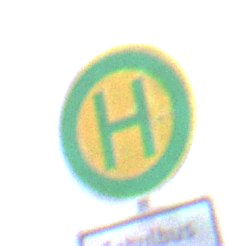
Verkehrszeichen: Haltestelle
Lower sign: ZeitangabenMitBeschraenkungAufWochentage5
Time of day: Midday
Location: Outdoor (Nature)
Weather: PartlyCloudy
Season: NotSpecified
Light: Natural